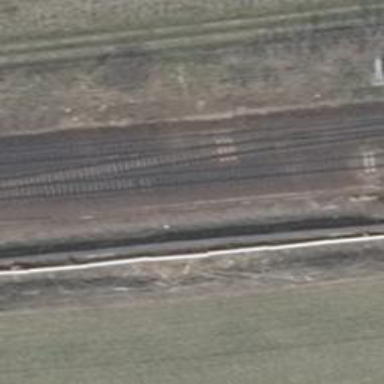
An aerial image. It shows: Railway track with contact line for electrification.